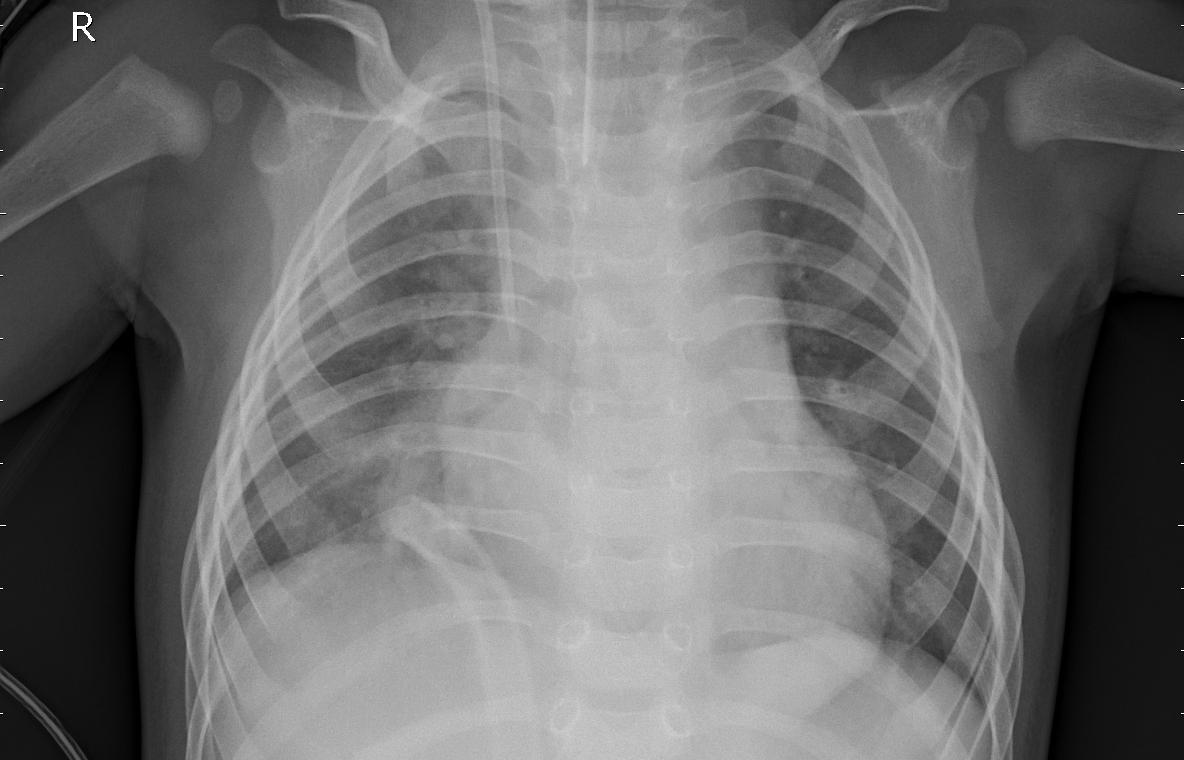
Diagnosis: PNEUMONIA